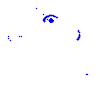
Particle: kaon